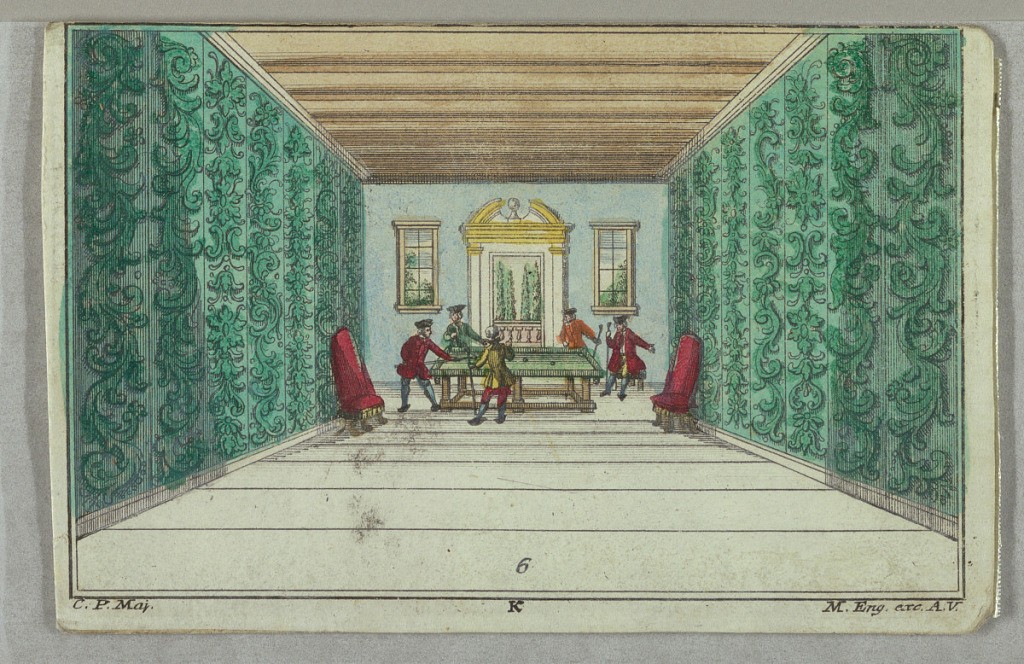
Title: Peep-show Section: A Coff
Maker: Martin Engelbrecht, German, 1684–1756
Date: ca. 1750
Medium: Hand-colored etching, with engraving Support: white laid paper laid down on thick gray paper
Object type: Peep-show
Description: Interior of three rooms, furniture and costumes of the times. Men and women engaged in drinking coffee, smoking, and gaming.